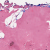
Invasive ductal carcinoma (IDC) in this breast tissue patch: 0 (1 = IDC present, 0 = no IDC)